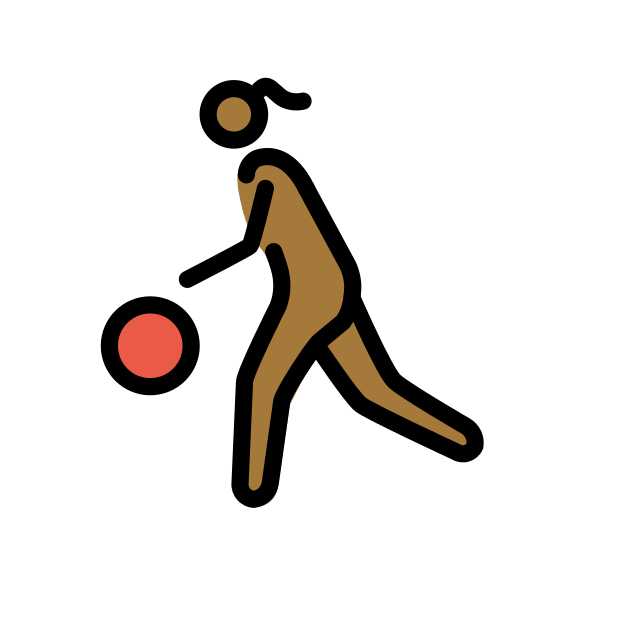
woman bouncing ball: medium-dark skin tone